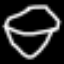
Label: diamond